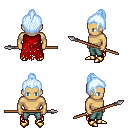
a pixel art fantasy rpg character, male body template, human, tanned skin, red tattered cape, teal pants, white cyan short topknot hairstyle, gold boots, spear, four views (front, back, left, right), 2x2 character sprite sheet, small pixel art, hard edges, no anti-aliasing